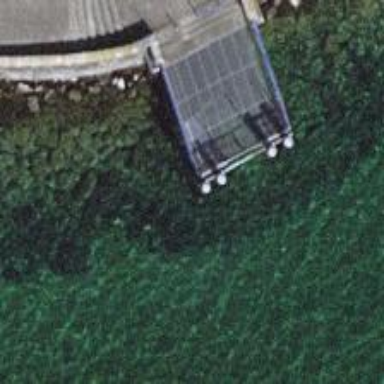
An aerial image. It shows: Man-made pier.